Question: I trying to build a tree with BioPython, Phylo module.
What I've done so far is this image:
each name has a four digit number followed by - and a number: this number refer to the number of times that sequence is represented. That means 1578 - 22, that node should represent 22sequences.
the file with the sequences aligned: <URL>
the file with the distance to build a tree: <URL>
So now I known how to change each size of the node. Each node has a different size, this is easy doing an array of the different values:
'''
fh = open(MEDIA_ROOT + "groupsnp.txt")
list_size = {}
for line in fh:
if '>' in line:
labels = line.split('>')
label = labels[-1]
label = label.split()
num = line.split('-')
size = num[-1]
size = size.split()
for lab in label:
for number in size:
list_size[lab] = int(number)
a = array(list_size.values())
'''
But the array is arbitrary, I would like to put the correct node size into the right node, I tried this:
'''
for elem in list_size.keys():
if labels == elem:
Phylo.draw_graphviz(tree_xml, prog="neato", node_size=a)
'''
but nothing appears when I use the if statement.
Anyway of doing this?
I would really appreciate!
Thanks everybody
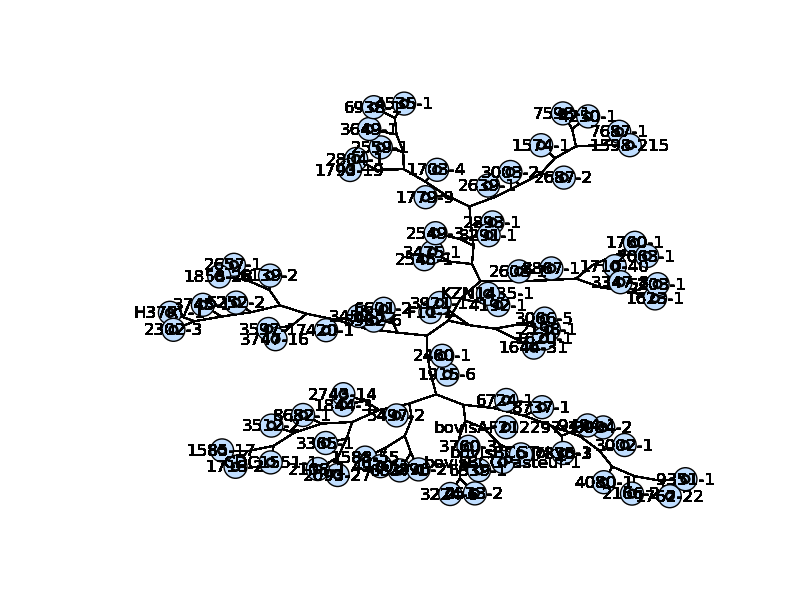
Answer: I finally got this working. The basic premise is that you're going to use the 'labels/nodelist' to build your 'node_sizes'. This way they correlate properly. I'm sure I'm missing some important options to make the tree look 100% but it appears the node sizes are showing up properly.
'''
#basically a stripped down rewrite of Phylo.draw_graphviz
import networkx, pylab
from Bio import Phylo
#taken from draw_graphviz
def get_label_mapping(G, selection):
for node in G.nodes():
if (selection is None) or (node in selection):
try:
label = str(node)
if label not in (None, node.__class__.__name__):
yield (node, label)
except (LookupError, AttributeError, ValueError):
pass
kwargs={}
tree = Phylo.read('tree.dnd', 'newick')
G = Phylo.to_networkx(tree)
Gi = networkx.convert_node_labels_to_integers(G, discard_old_labels=False)
node_sizes = []
labels = dict(get_label_mapping(G, None))
kwargs['nodelist'] = labels.keys()
#create our node sizes based on our labels because the labels are used for the node_list
#this way they should be correct
for label in labels.keys():
if str(label) != "Clade":
num = label.name.split('-')
#the times 50 is just a guess on what would look best
size = int(num[-1]) * 50
node_sizes.append(size)
kwargs['node_size'] = node_sizes
posi = networkx.pygraphviz_layout(Gi, 'neato', args='')
posn = dict((n, posi[Gi.node_labels[n]]) for n in G)
networkx.draw(G, posn, labels=labels, node_color='#c0deff', **kwargs)
pylab.show()
'''
Resulting Tree